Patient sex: F
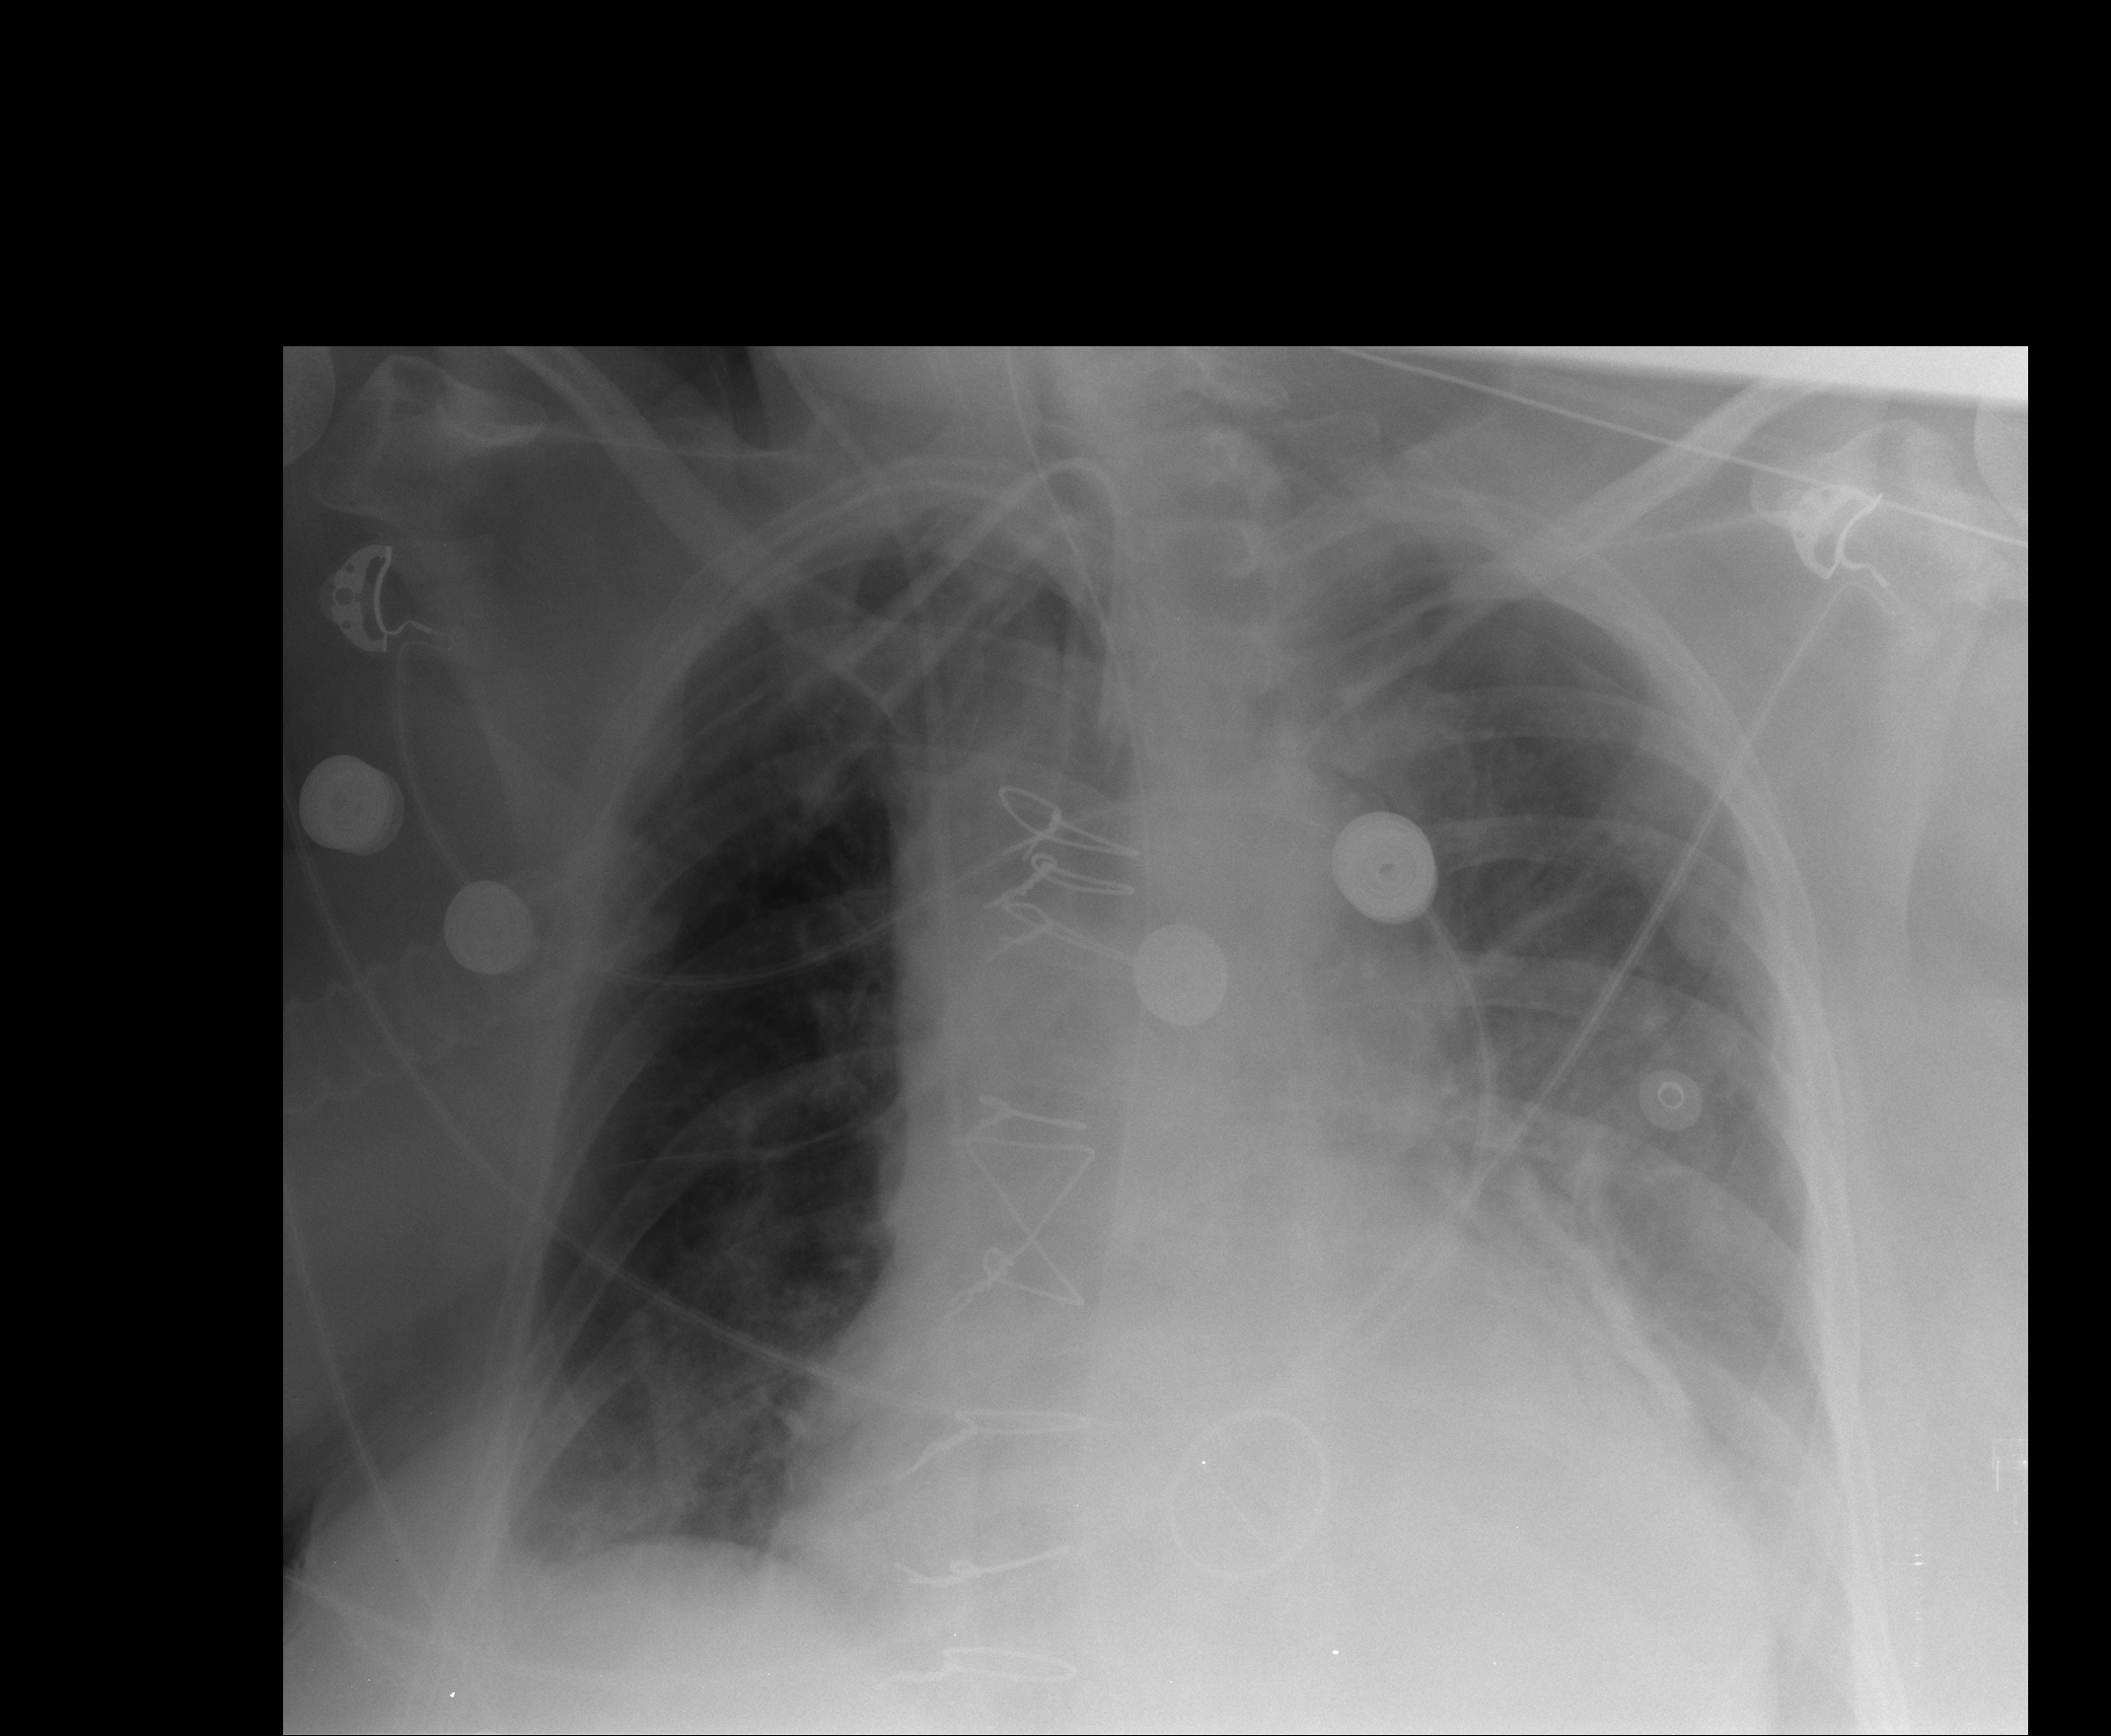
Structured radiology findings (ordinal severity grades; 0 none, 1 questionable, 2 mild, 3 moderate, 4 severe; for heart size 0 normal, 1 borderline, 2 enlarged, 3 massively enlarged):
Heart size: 2
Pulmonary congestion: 2
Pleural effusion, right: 2
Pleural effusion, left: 2
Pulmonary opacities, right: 0
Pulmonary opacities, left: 0
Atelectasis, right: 2
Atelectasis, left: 2